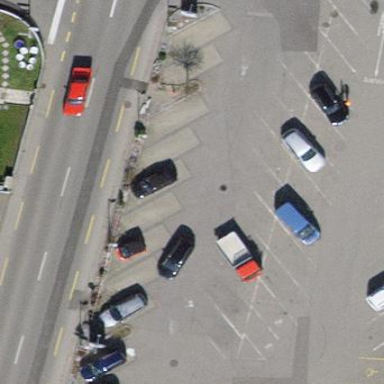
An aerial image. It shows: Asphalt parking aisle along service road.